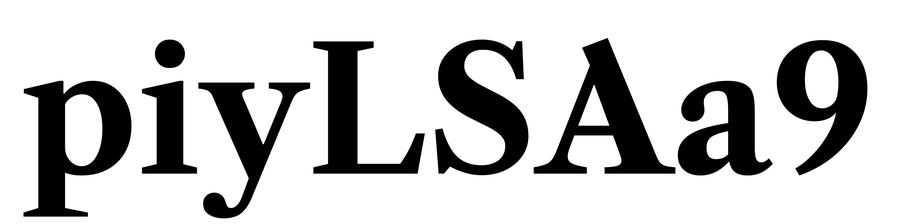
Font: LibreCaslonText_Bold